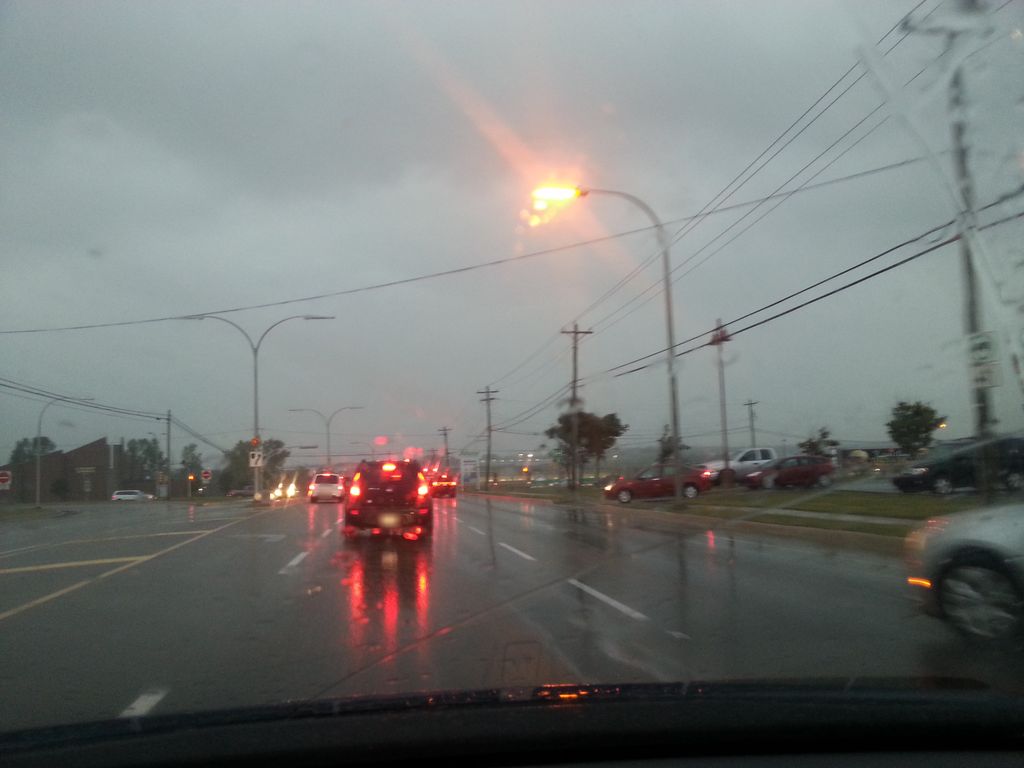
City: charlottetown